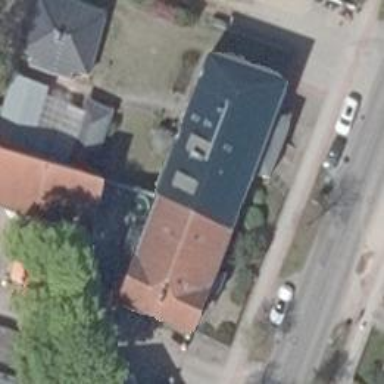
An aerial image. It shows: Building.